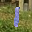
Label: 1